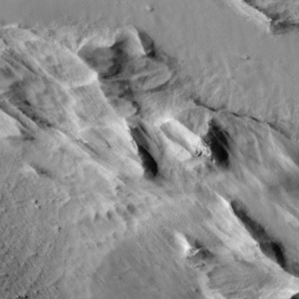
Label: non_frost